Question: I'm trying Tesseract ocr to process specific cards with a matrix like this:

Is there any way to configure Tesseract to extract only single letters?
The problem is the columns of the matrix have letters as titles: "A B C D E F G H I" when I train using the BOX file each letter is detected, but when I execute the ocr process the letters are merged into a word: "ABCDEFGHI". I need the words separated because I need the bounds of each column (x, y, height, width) and it will make the processing of the entire column more accurate.
Thanks,
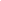
Answer: If you could increase the interspacing large enough, Tesseract could pick up the spacing after setting variable 'preserve_interword_spaces=1' (see <URL>.